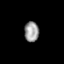
Tissue: prostate
Cell type: Fibroblasts
Senescence score: 0.6994
Nuclear area (px): 289
Mean DAPI intensity: 154.896